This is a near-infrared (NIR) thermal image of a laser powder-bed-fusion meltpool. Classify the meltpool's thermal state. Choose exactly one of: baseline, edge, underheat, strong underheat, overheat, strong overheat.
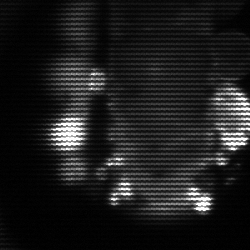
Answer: strong underheat